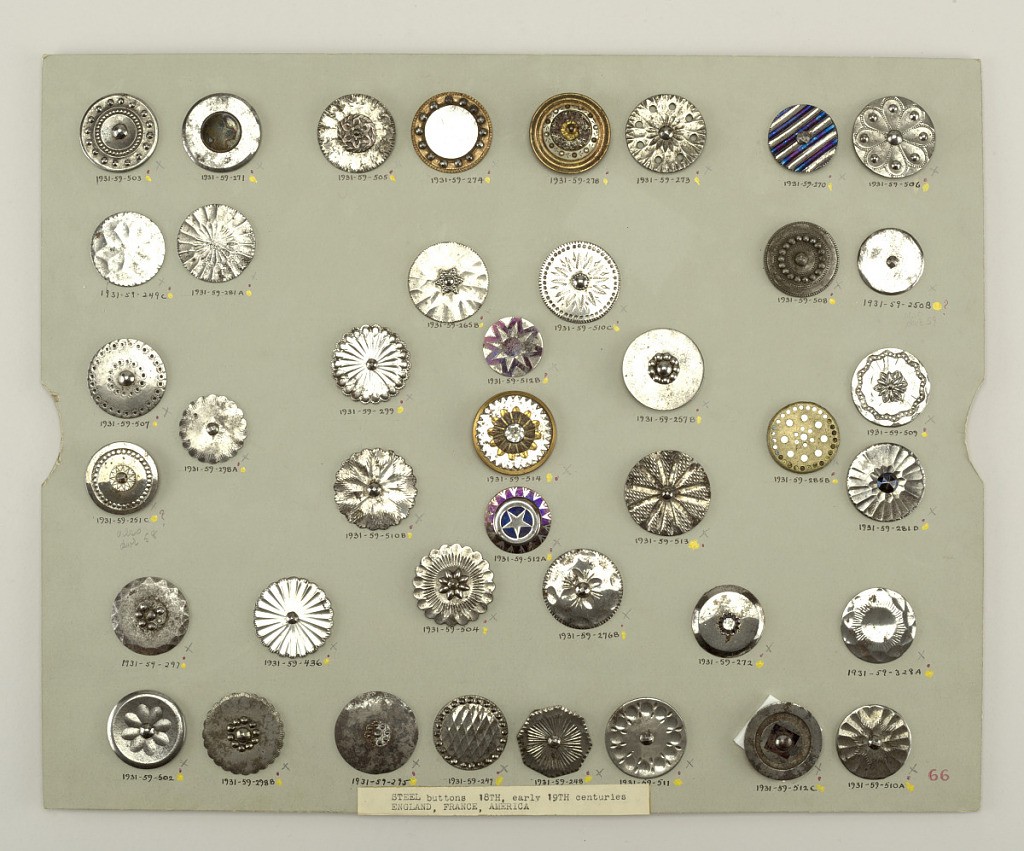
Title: Button
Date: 19th century
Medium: Steel
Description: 1931-59-247: On card 6650;     1931-59-248: Octagonal button ornamented with gouges at edge an...;     1931-59-249-c: Flat buttons ornamented with eight pointed star wi...;     1931-59-250-b: Flat buttons with central knob and edges cut in fa...;     1931-59-251-c: Flat buttons ornamented near edge with ring of dot...;     1931-59-257-b: A) Flat button with bevelled edge and central, fac...;     1931-59-265-b: Component -a is on card 59
Component -b is on car...;     1931-59-270: On card 6650;     1931-59-271: On card 6650;     1931-59-272: On card 6650;     1931-59-273: On card 6650;     1931-59-274: On card 6650;     1931-59-276-b: Component -a is on card 59
Component -b is on car...;     1931-59-278: On card 6650;     1931-59-281-a,d: Components -b,-c,-e on card 59

Components -a, -...;     1931-59-295: On card 6650;     1931-59-297: On card 6650;     1931-59-298-a: On card 6650;     1931-59-298-b: On card 6650;     1931-59-299: On card 6650;     1931-59-328-a: flat, circular buttons with ornament representing ...;     1931-59-436: On card 6650;     1931-59-502: On card 6650;     1931-59-503: On card 6650;     1931-59-504: On card 6650;     1931-59-505: On card 6650;     1931-59-506: On card 6650;     1931-59-507: On card 6650;     1931-59-508: On card 6650;     1931-59-509: On card 6650;     1931-59-510-a: On card 6650;     1931-59-510-b: On card 6650;     1931-59-510-c: On card 6650;     1931-59-511: On card 6650;     1931-59-512-a/c: steel buttons with decoration in blue tinting - a/...;     1931-59-513: On card 6650;     1953-59-251-c: Flat buttons ornamented near edge with ring of dot...